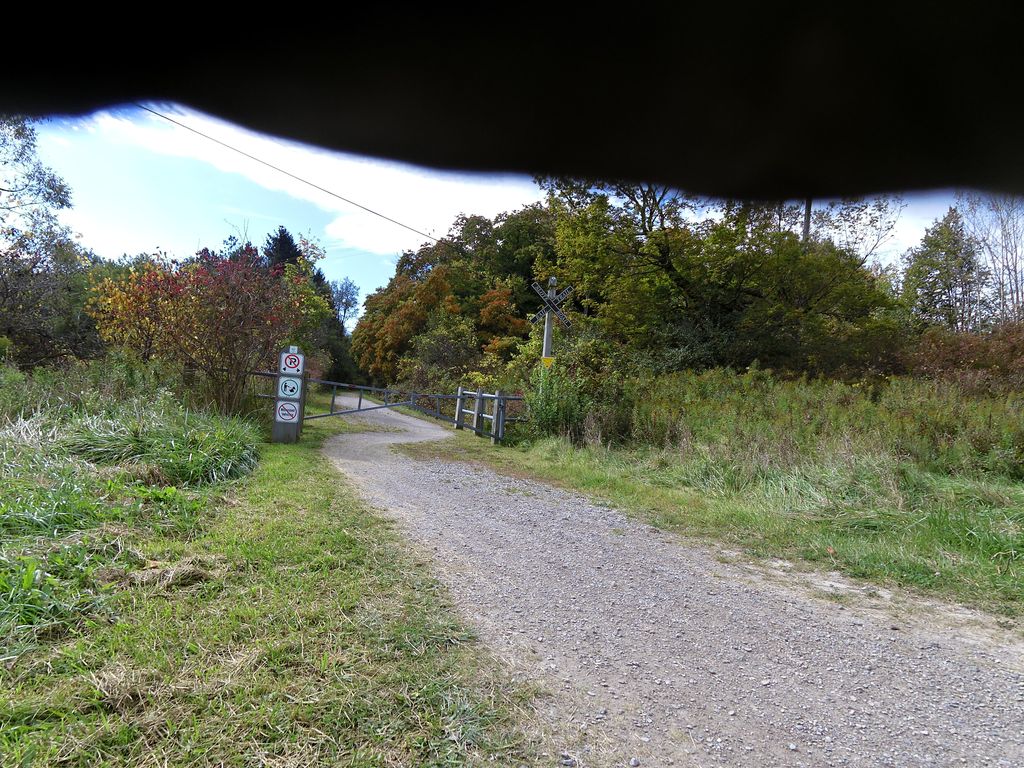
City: hamilton